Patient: sex M, age 66
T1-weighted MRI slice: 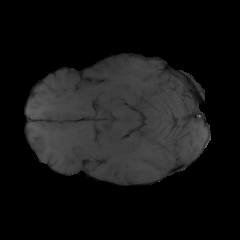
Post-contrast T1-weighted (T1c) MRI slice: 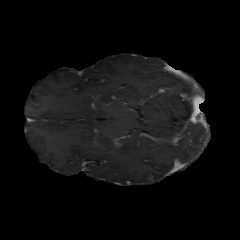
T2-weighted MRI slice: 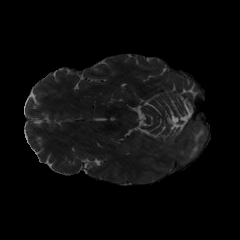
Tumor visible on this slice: yes
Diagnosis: Glioblastoma, IDH-wildtype
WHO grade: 4